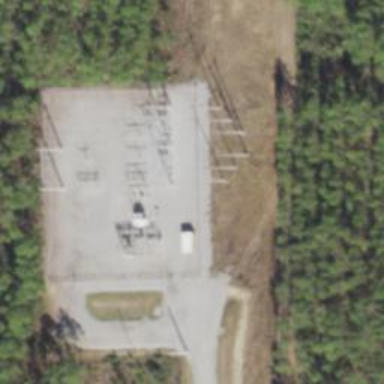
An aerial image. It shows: Distribution level power substation surrounded by fence.